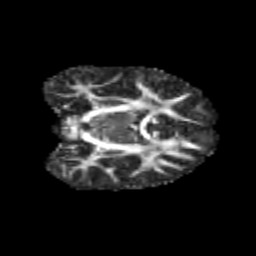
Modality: FA
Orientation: coronal
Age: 10
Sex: male
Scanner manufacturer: siemens
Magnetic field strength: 3 T
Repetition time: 3.8 s
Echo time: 0.07 s